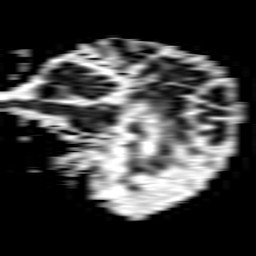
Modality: ADC
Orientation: sagittal
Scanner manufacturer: philips
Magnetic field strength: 1.5 T
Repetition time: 3.397 s
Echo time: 0.06899 s